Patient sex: M
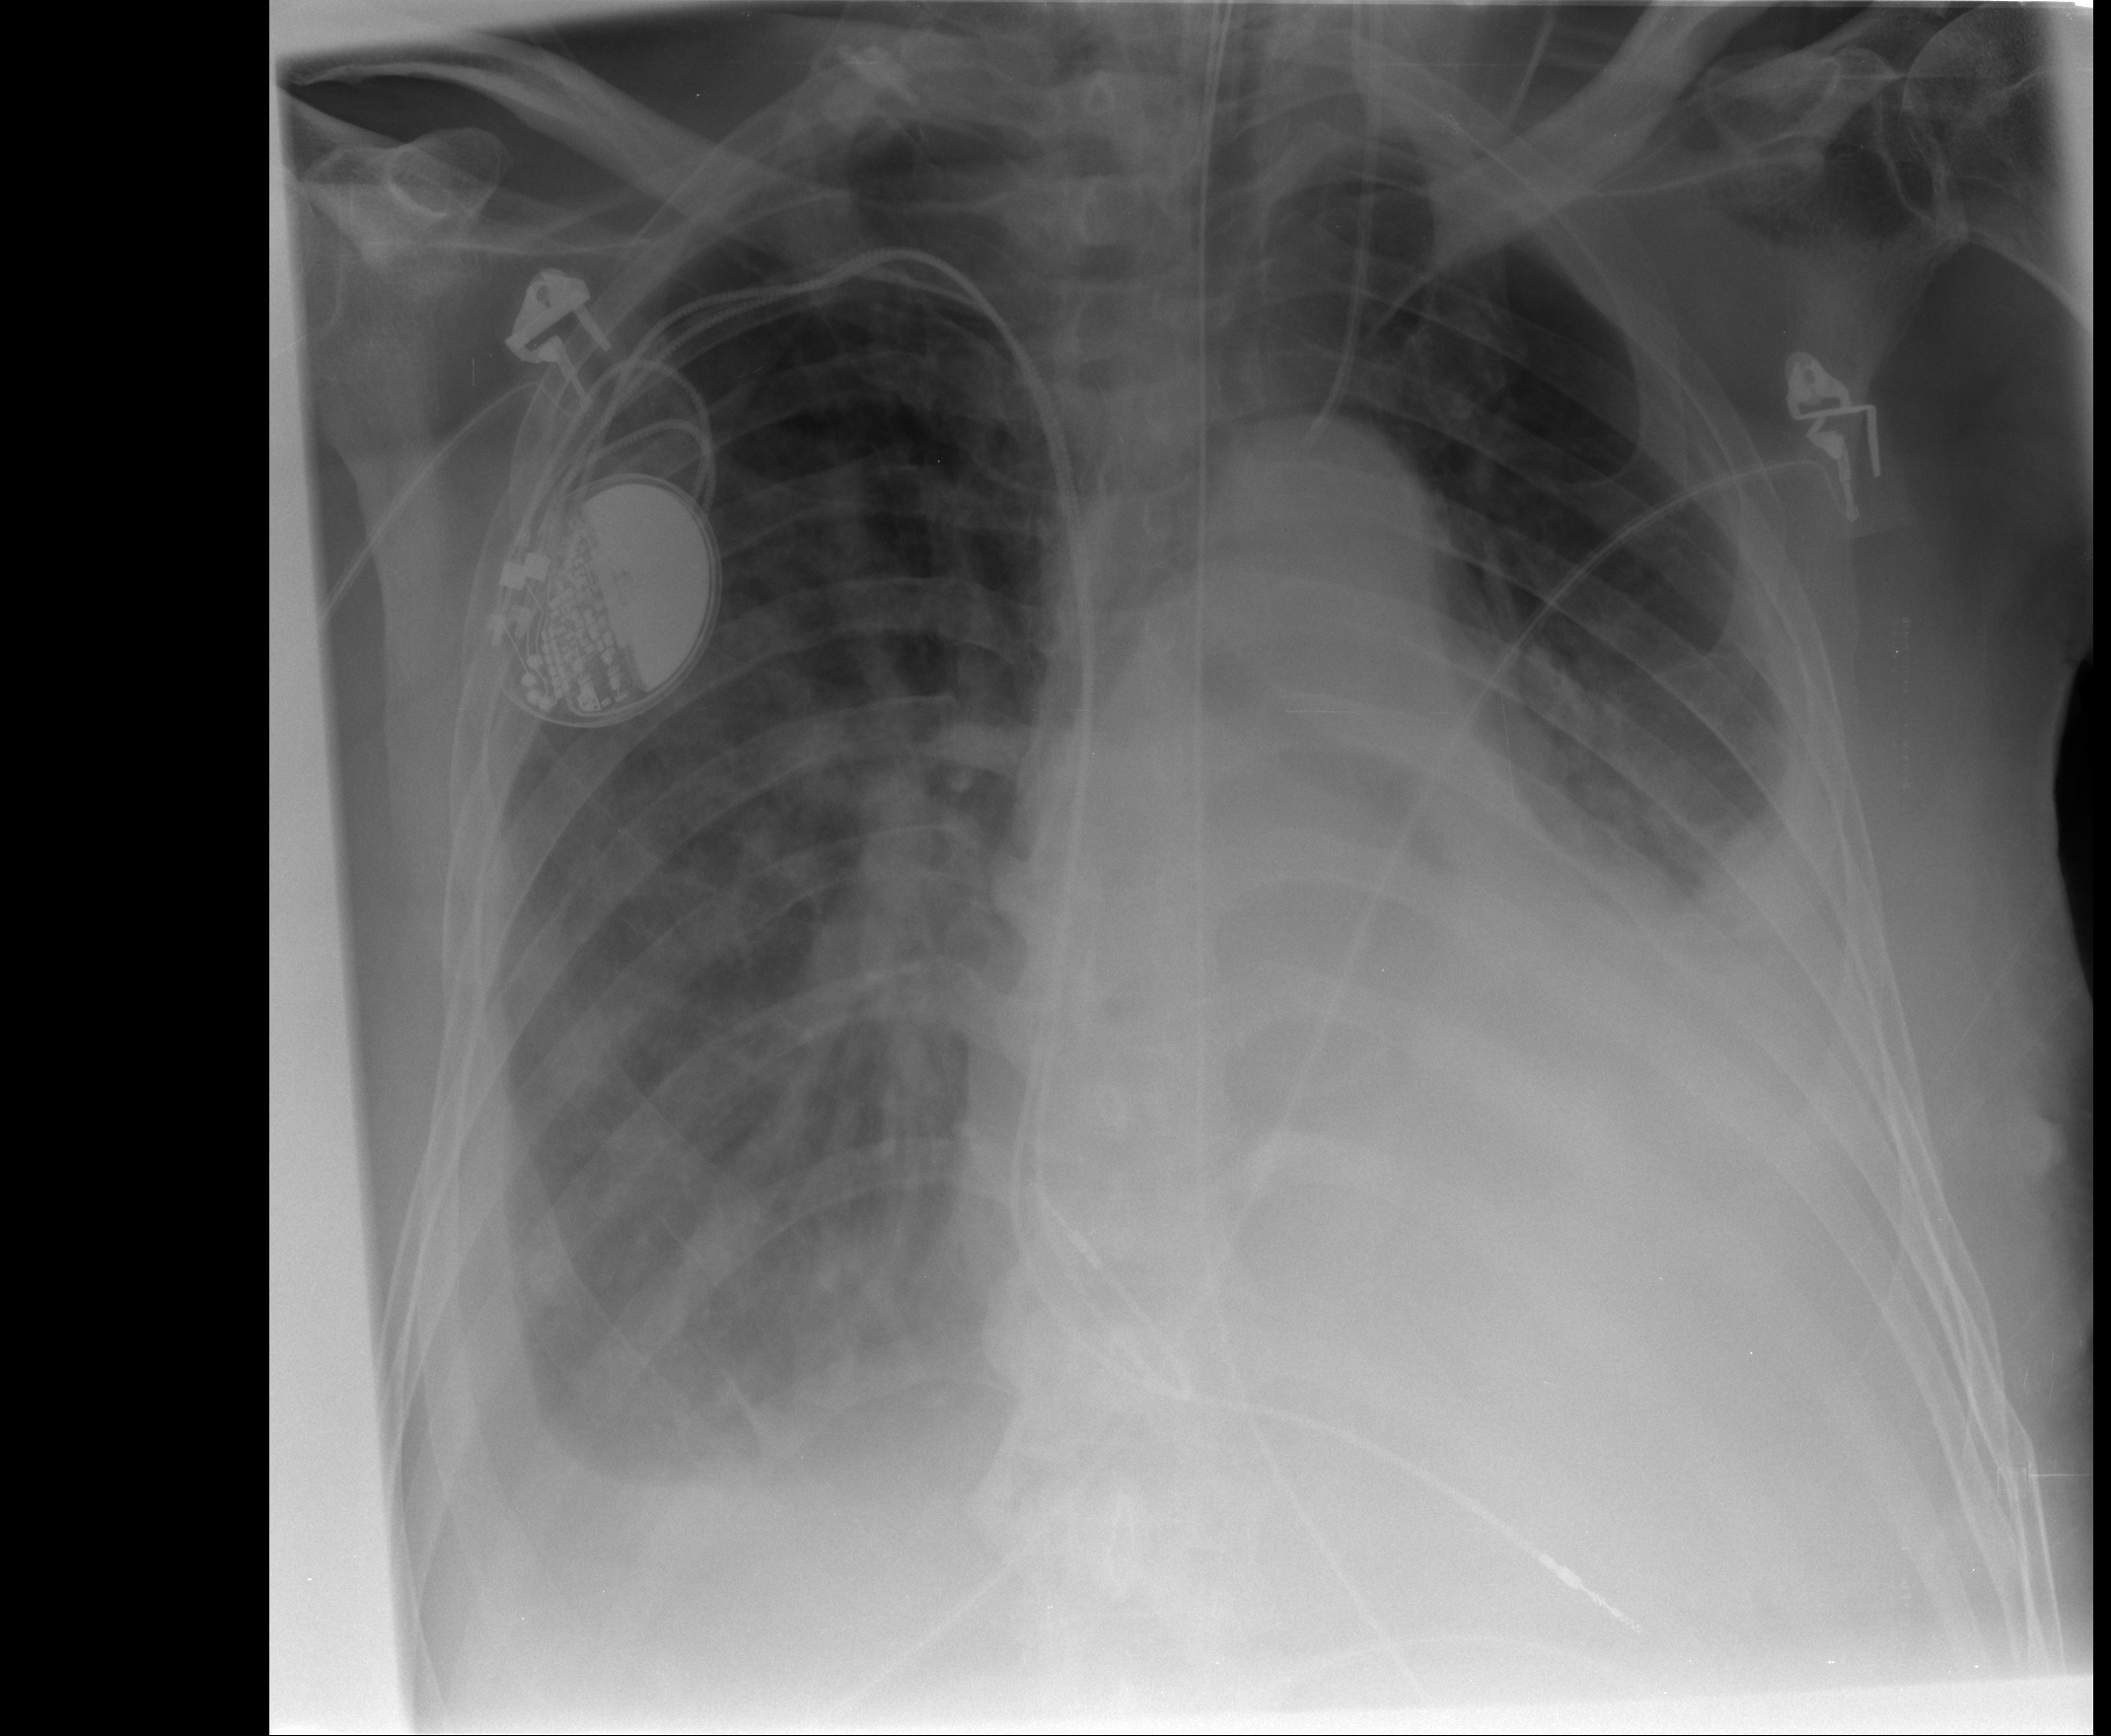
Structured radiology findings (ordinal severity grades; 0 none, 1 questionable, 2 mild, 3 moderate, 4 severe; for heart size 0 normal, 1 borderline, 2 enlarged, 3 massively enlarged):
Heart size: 2
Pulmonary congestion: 2
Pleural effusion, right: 2
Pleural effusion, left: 3
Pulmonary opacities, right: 3
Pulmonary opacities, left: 2
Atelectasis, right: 2
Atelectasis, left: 3